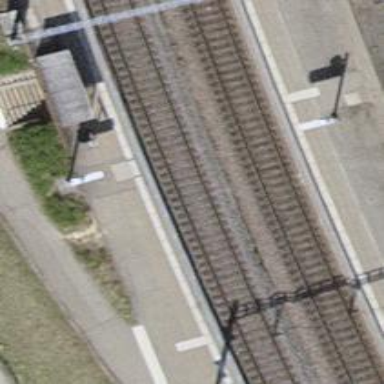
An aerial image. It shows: Stop position for public transport on the railway.